Question: Andriod text view vertical center problem

'''
<TextView
android:layout_width="wrap_content"
android:layout_height="wrap_content"
android:layout_marginLeft="10dp"
android:fontFamily="@font/googlesansbold"
android:text="Tance"
android:lineHeight="1dp"
android:gravity="center_vertical"
android:textColor="@android:color/white" />
'''
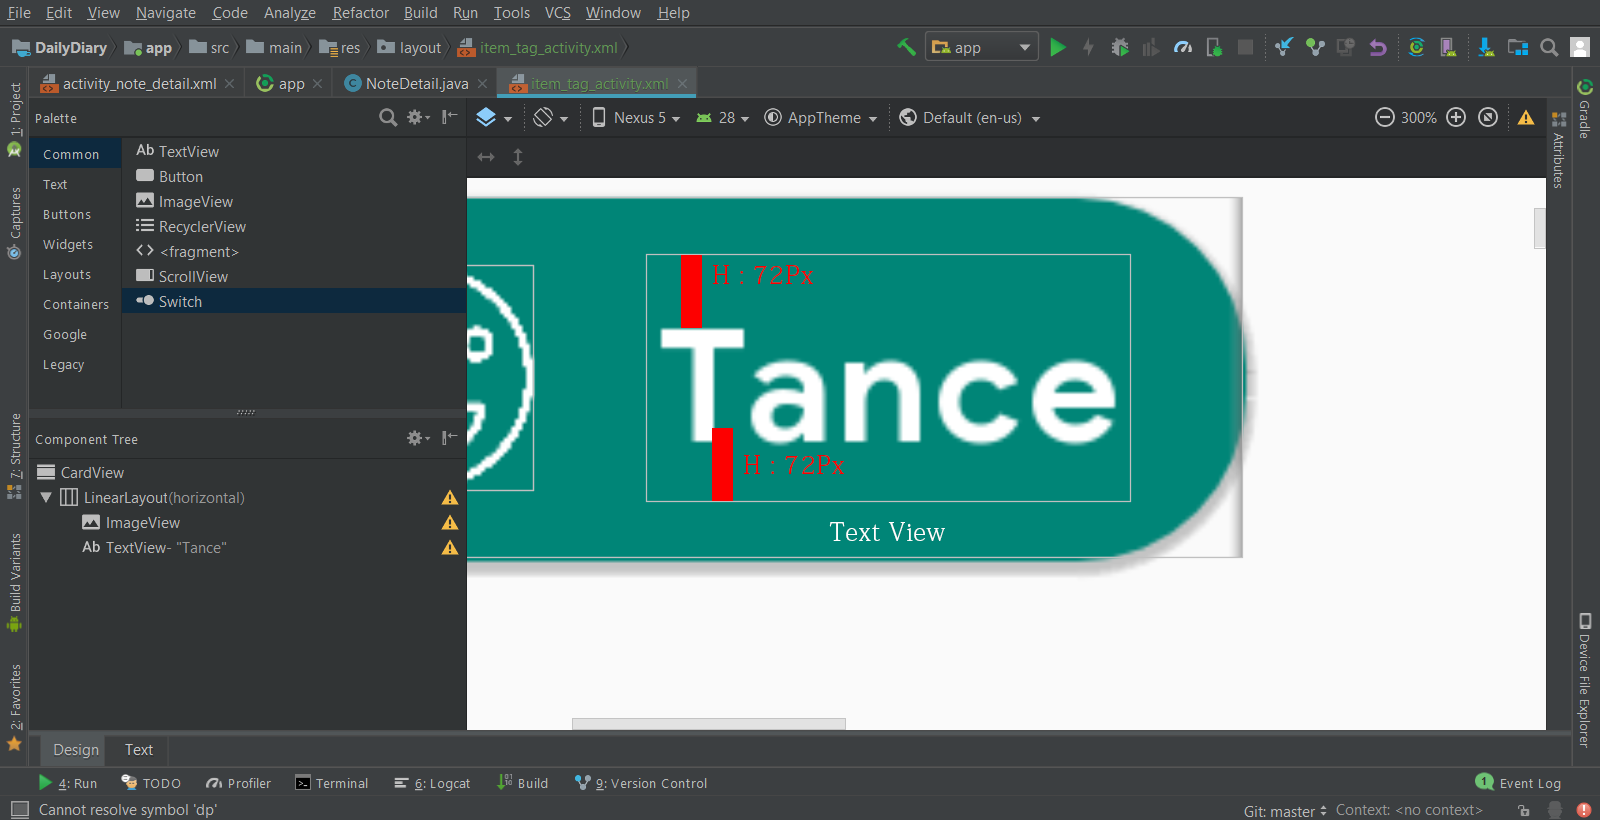
Answer: The problem is that every font has extra padding. You can't easily remove that padding.
You can to write own textView that extend AppCompatTextView and override onDraw.
The simplest way is to use that <URL>.
Using:
You need to hard code attribute android:height="dp" on your own preference
'''
<NoPaddingTextView
android:layout_marginTop="18dp"
android:background="#c1c1c1"
android:height="16dp"
android:includeFontPadding="false"
android:layout_width="wrap_content"
android:layout_height="wrap_content"
android:gravity="center_vertical"
android:lineHeight="1dp"
android:text="Tance"/>
'''